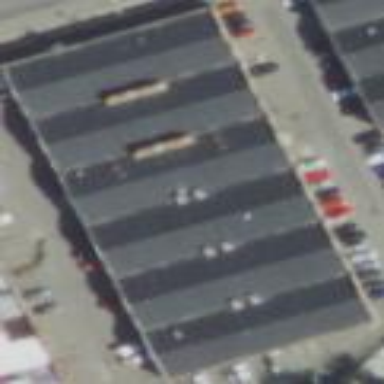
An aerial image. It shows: Group of garages.